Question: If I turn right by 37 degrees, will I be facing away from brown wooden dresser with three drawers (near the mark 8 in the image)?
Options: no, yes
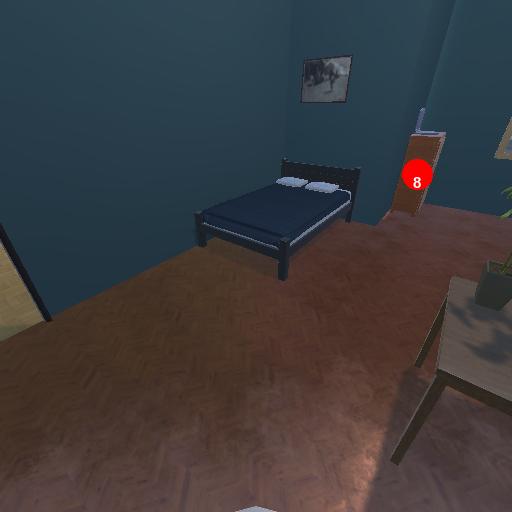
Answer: no